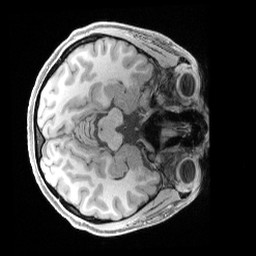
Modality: T1w
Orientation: axial
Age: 28
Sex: female
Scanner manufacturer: siemens
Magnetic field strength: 3 T
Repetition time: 2.4 s
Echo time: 0.00241 s